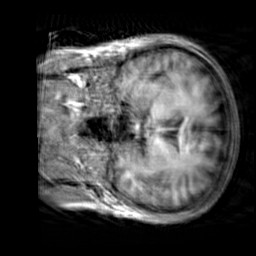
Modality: T1w
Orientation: coronal
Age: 26
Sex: male
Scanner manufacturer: siemens
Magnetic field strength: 3 T
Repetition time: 2.3 s
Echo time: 0.00303 s